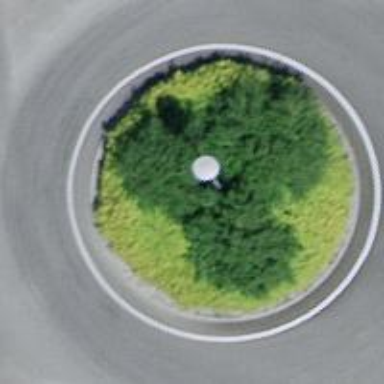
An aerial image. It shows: Tertiary road with asphalt surface leading to roundabout junction.